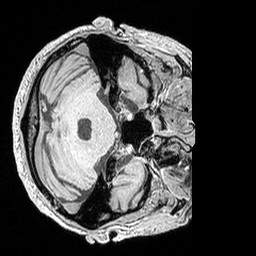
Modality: MP2RAGE
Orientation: axial
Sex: male
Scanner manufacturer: siemens
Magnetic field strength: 3 T
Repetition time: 5 s
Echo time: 0.00292 s